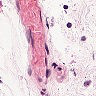
Metastatic tissue present: no